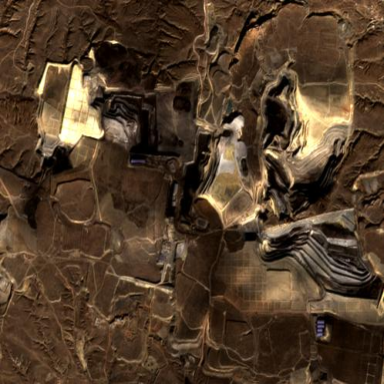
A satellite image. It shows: Quarry area.